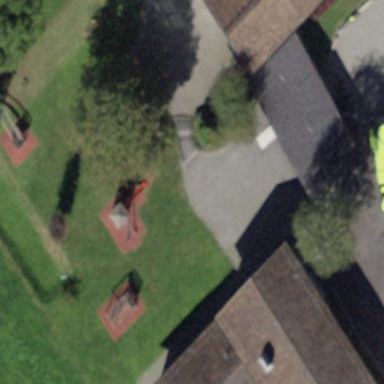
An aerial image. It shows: Playground area for leisure activities on the land.